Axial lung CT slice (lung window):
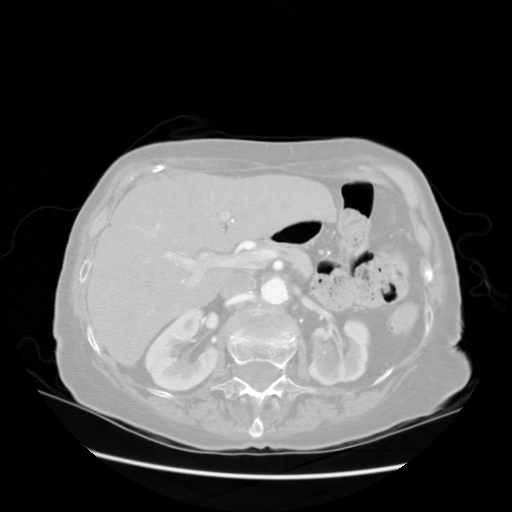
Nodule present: no